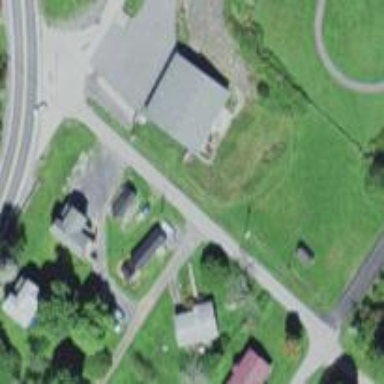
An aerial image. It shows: Alleyway designated as service road.